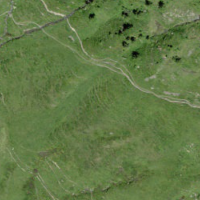
EUNIS habitat code: 23
Species observed at this site:
Neotinea ustulata